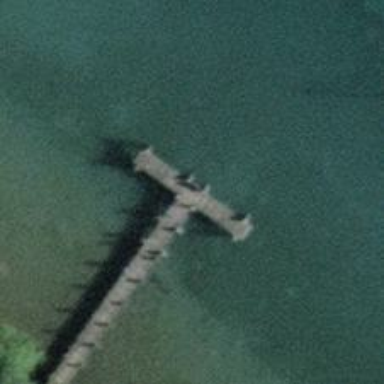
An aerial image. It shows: Man-made pier.